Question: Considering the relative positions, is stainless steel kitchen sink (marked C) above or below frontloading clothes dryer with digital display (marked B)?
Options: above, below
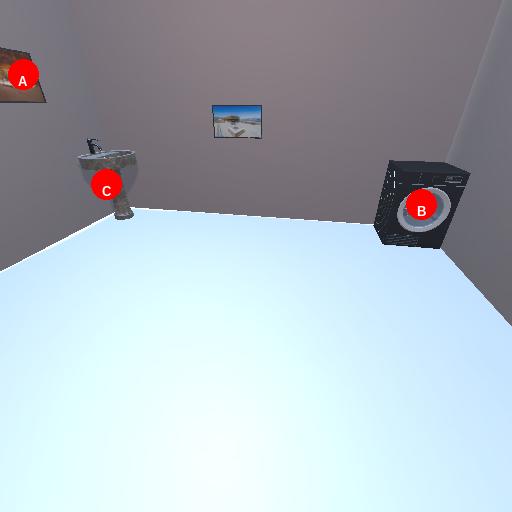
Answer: above